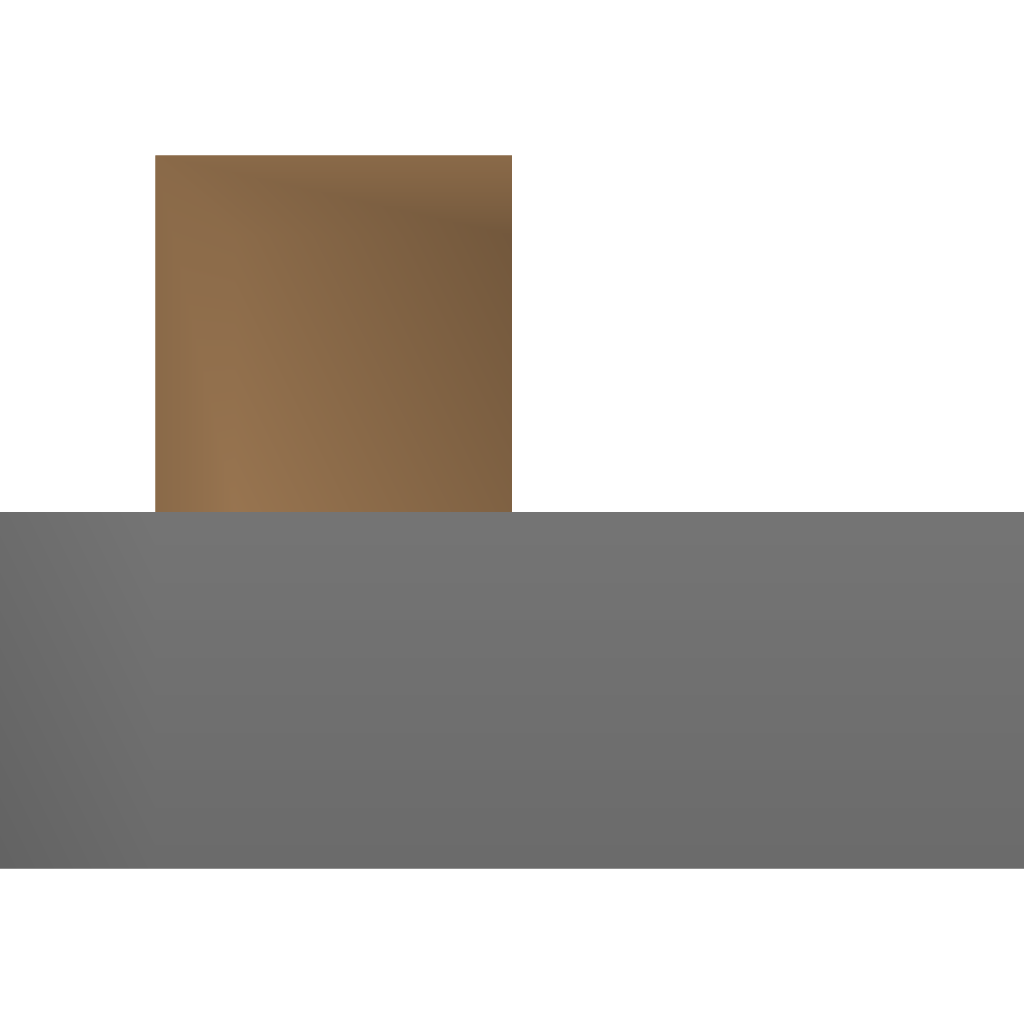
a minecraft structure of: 2 blocks of stone ground with a cube of dirt on top